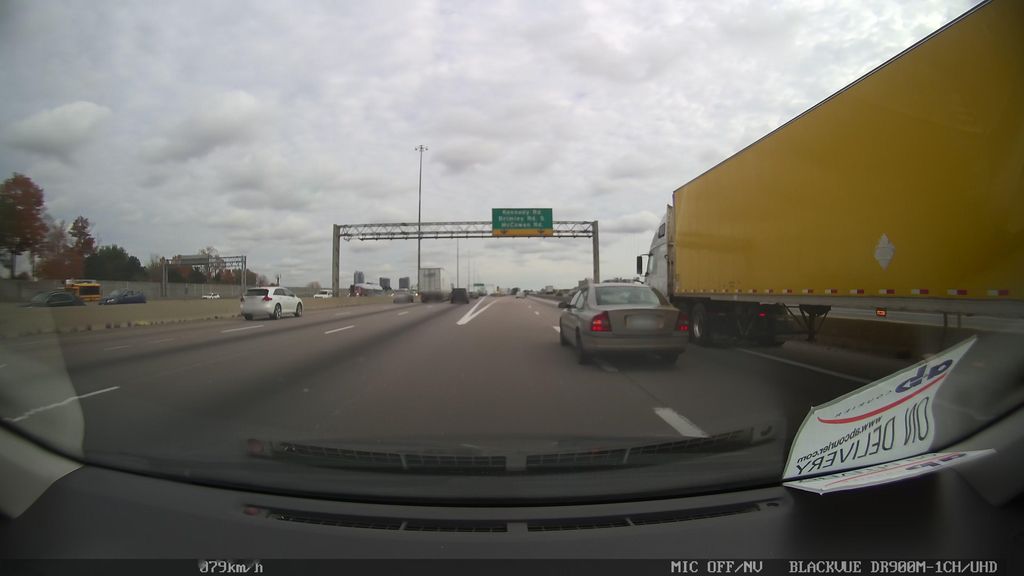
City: toronto